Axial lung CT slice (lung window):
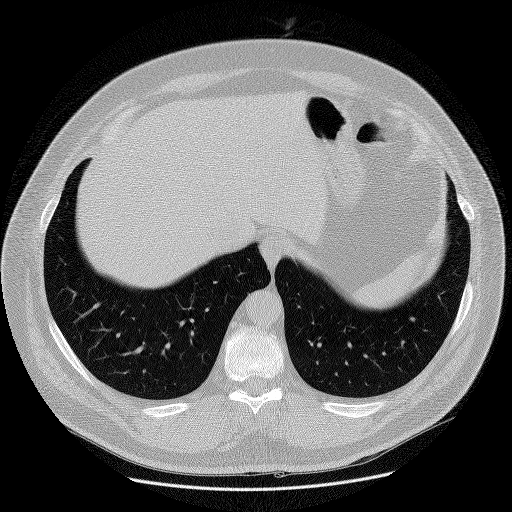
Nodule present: no